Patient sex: M
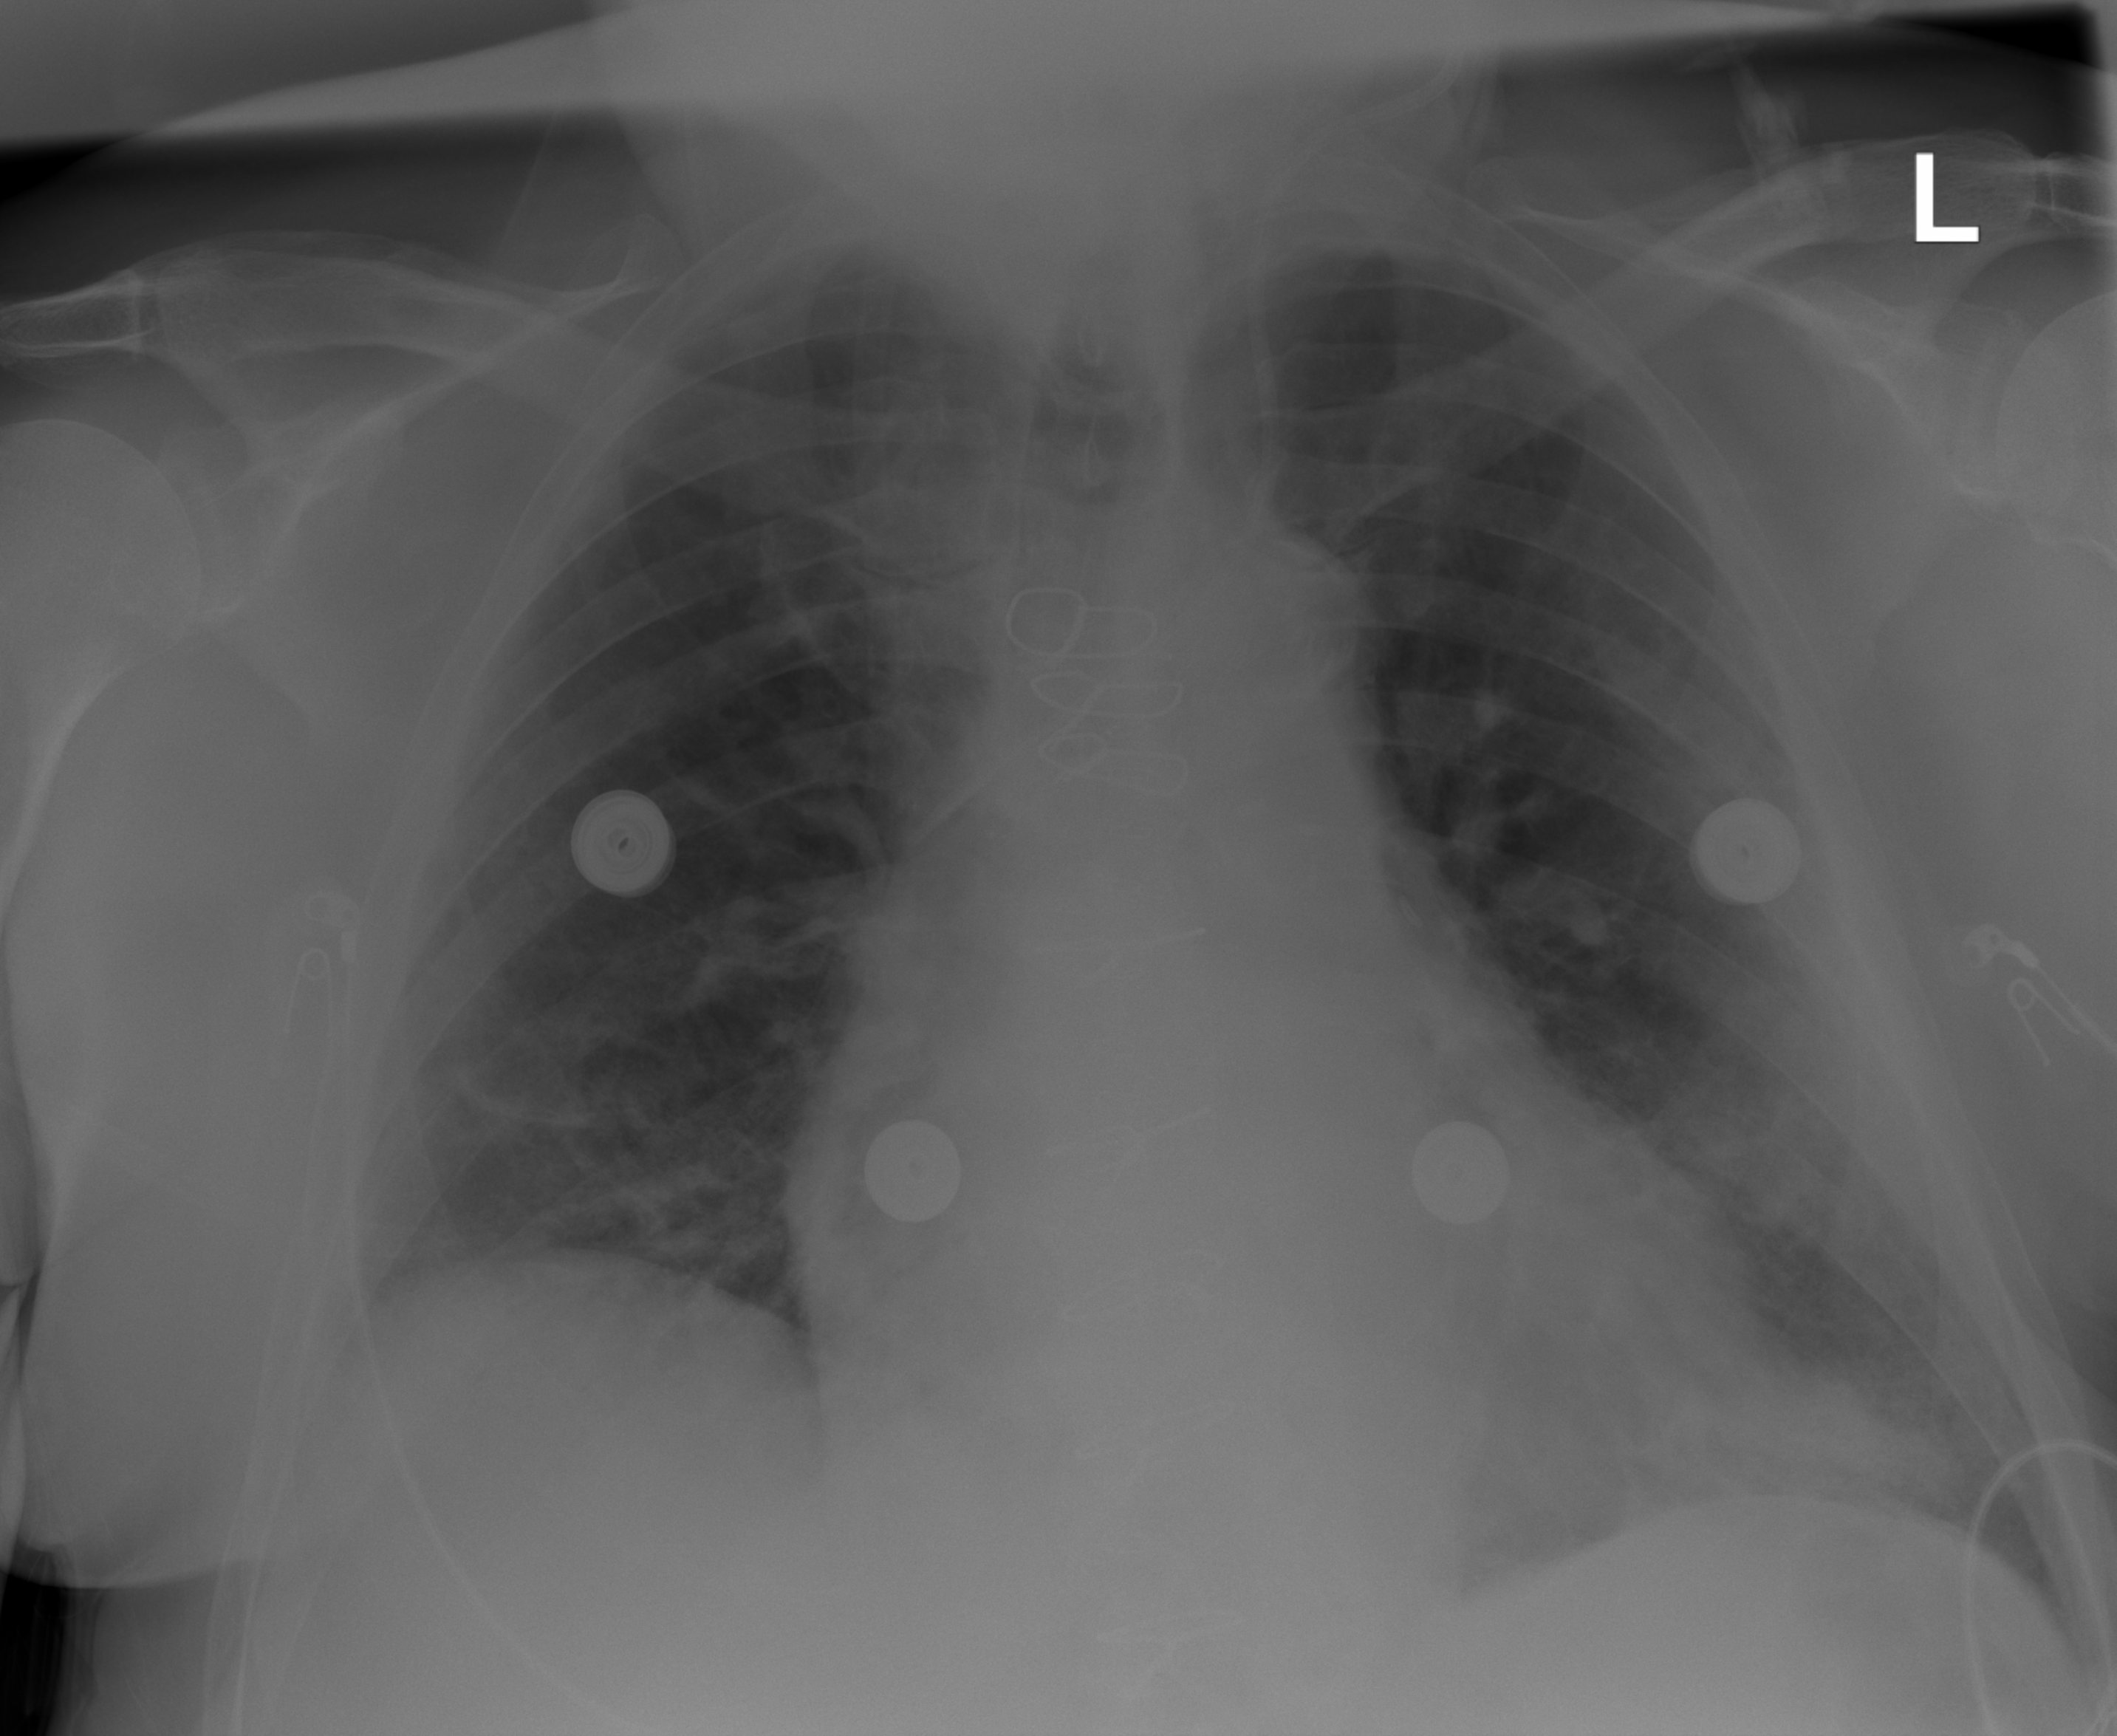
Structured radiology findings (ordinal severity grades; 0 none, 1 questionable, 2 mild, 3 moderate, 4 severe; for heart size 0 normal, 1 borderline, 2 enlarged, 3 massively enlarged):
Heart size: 1
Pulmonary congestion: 2
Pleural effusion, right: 2
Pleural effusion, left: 2
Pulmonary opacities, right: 1
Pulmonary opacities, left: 3
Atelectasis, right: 2
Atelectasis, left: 2